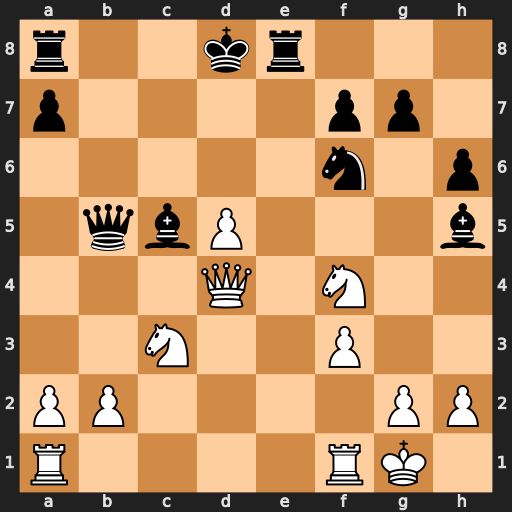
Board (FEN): r2kr3/p4pp1/5n1p/1qbP3b/3Q1N2/2N2P2/PP4PP/R4RK1
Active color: w
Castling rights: -
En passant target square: -
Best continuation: Nxb5 Bxd4+ Nxd4